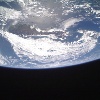
Label: cloud